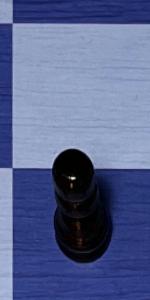
Label: Pawn_Black